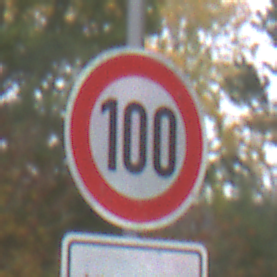
Verkehrszeichen: Geschwindigkeit100
Zusatzzeichen unten: HinweisDurchVerbaleAngabe6
Umgebung: Outdoor, Nature
Tageszeit: Midday
Wetter: Overcast
Licht: Natural
Jahreszeit: Autumn
Kontrast: LowContrast